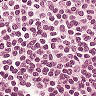
Metastatic tissue present: no